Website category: sports
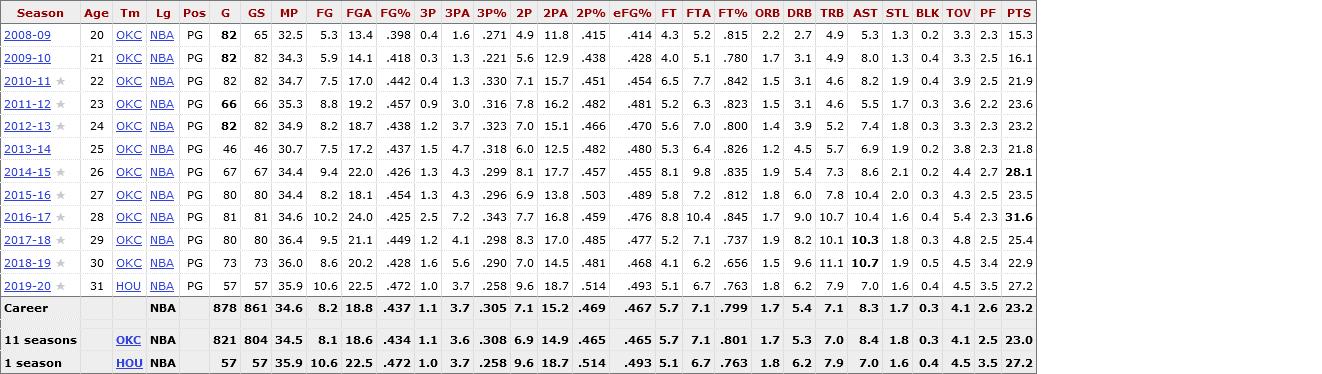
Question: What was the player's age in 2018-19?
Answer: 30

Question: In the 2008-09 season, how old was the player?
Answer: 20

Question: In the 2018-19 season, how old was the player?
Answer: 30

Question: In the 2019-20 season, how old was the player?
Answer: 31

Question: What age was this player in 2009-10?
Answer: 21

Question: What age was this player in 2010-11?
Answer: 22

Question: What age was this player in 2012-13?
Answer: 24

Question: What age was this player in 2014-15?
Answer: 26

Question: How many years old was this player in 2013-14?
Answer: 25

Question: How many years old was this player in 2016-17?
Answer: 28

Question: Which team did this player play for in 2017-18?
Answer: OKC

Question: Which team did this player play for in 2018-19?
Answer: OKC

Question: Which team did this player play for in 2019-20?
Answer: HOU

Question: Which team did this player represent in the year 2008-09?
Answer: OKC

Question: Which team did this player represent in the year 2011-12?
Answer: OKC

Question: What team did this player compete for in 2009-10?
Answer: OKC

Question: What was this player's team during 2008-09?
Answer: OKC

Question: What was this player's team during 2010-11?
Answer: OKC

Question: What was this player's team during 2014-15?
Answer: OKC

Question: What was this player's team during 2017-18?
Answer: OKC

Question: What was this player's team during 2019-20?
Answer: HOU

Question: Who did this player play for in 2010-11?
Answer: OKC

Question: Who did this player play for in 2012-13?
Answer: OKC

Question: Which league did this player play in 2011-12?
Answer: NBA

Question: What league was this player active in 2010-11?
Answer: NBA

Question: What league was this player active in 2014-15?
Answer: NBA

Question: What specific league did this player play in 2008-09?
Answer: NBA

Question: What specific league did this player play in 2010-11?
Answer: NBA

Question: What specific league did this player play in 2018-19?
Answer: NBA

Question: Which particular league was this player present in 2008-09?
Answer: NBA

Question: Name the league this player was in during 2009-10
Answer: NBA

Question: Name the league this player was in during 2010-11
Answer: NBA

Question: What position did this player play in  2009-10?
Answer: PG

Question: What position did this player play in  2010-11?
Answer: PG

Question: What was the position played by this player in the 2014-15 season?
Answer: PG

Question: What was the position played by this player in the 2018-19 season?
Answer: PG

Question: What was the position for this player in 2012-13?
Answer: PG

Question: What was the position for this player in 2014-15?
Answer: PG

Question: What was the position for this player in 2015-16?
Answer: PG

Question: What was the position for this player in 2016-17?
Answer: PG

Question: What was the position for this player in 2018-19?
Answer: PG

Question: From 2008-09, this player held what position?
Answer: PG

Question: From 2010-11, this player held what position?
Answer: PG

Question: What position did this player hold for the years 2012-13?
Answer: PG

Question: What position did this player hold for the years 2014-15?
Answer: PG

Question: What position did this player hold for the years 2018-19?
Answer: PG

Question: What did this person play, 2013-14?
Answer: PG

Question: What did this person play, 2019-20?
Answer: PG

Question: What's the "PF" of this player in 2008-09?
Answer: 2.3

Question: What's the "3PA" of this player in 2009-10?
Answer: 1.3

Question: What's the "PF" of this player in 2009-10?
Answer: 2.5

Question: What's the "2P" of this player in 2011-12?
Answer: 7.8

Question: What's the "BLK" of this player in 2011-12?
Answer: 0.3

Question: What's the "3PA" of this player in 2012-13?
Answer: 3.7

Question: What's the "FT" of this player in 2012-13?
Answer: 5.6

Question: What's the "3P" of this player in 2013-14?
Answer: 1.5

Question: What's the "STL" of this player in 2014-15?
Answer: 2.1

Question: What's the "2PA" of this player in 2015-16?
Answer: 13.8

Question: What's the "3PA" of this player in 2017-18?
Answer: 4.1

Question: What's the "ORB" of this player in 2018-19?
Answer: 1.5

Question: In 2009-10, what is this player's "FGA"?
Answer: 14.1

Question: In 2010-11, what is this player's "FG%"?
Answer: .442

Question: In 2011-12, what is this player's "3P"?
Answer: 0.9

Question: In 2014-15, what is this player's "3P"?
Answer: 1.3